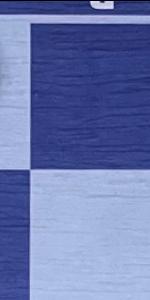
Label: Empty